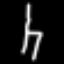
Label: chair